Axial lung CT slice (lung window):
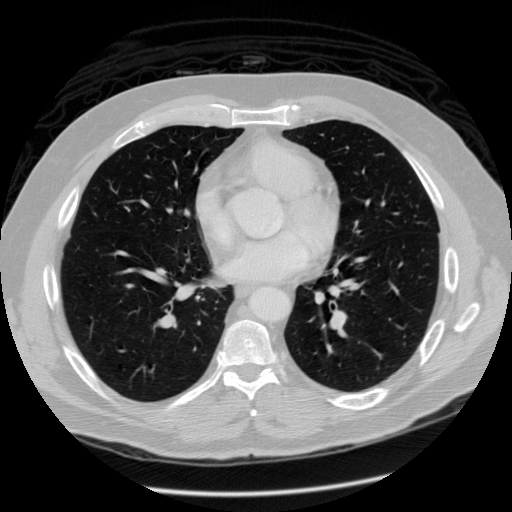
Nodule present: no